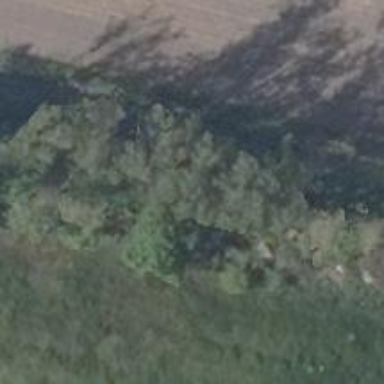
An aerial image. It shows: Row of deciduous broadleaved trees.